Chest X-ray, PA view. Patient: 69 years old, sex F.
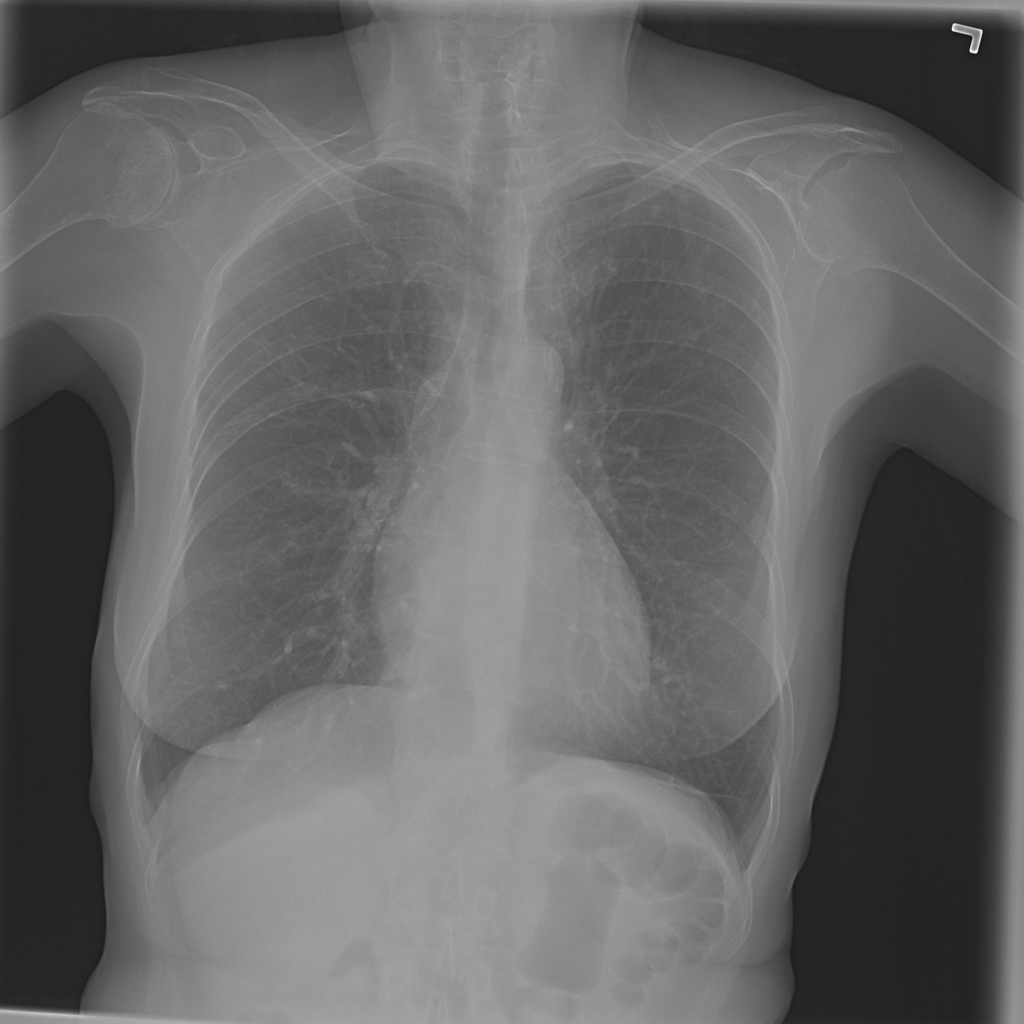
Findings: Emphysema